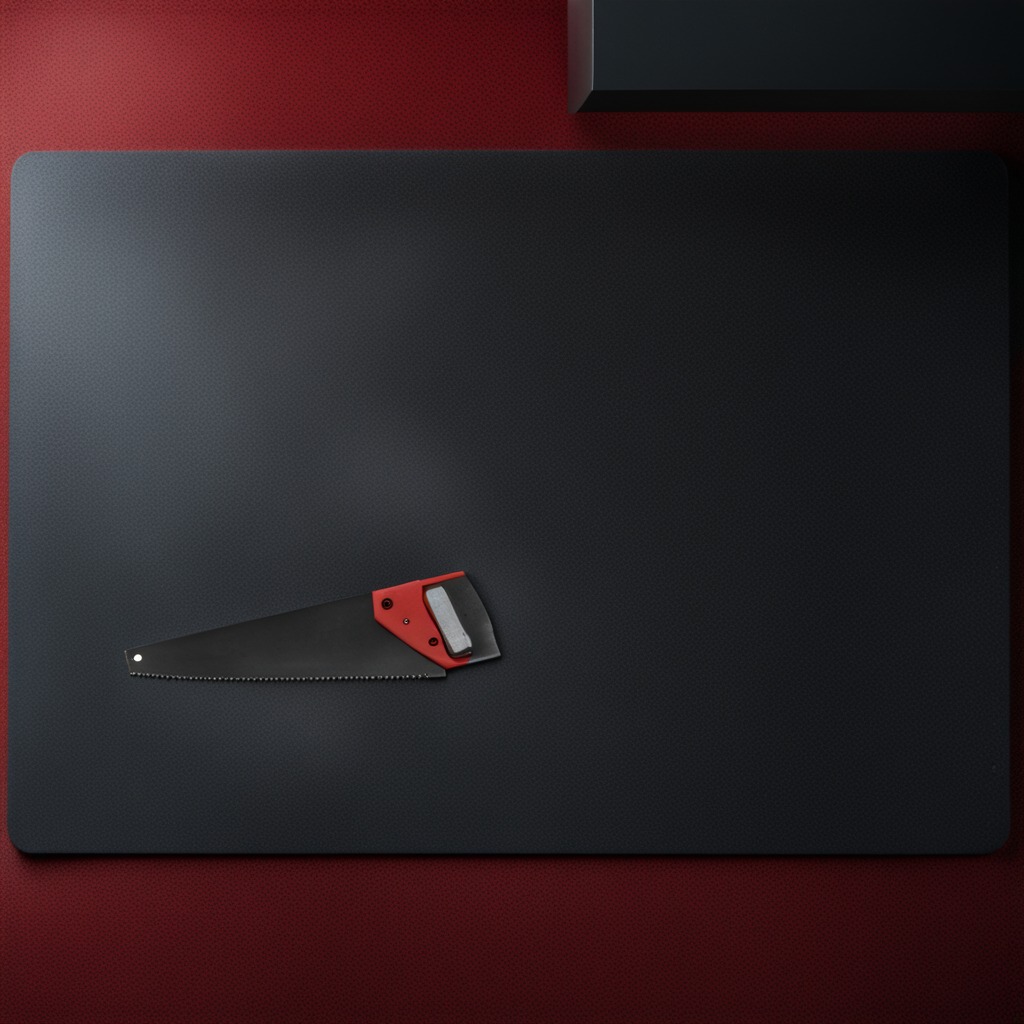
A metal saw is lying on the granite tabletop.